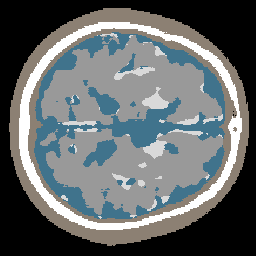
Label: no_lesion